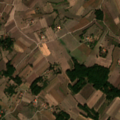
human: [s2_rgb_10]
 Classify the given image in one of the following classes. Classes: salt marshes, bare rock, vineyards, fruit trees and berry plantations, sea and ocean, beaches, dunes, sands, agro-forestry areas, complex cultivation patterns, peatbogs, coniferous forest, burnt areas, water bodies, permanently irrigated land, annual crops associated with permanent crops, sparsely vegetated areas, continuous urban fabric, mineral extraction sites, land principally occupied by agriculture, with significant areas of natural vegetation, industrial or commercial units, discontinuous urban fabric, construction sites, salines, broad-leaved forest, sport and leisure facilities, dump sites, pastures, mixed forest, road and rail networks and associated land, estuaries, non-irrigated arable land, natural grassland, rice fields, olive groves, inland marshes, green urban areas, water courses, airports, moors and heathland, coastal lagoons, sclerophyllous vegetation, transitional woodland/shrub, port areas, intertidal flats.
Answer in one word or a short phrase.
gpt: non-irrigated arable land, land principally occupied by agriculture, with significant areas of natural vegetation